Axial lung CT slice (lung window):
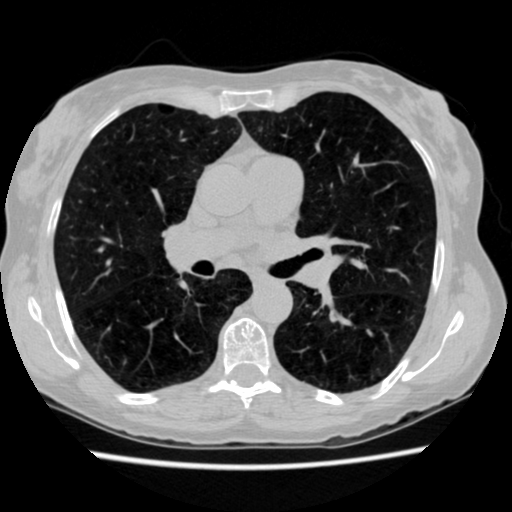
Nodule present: no